Question: I want to change logcat messages color to another.
File > Settings > [IDE Settings] Editor > Color & Fonts > Android logcat
But, all options are disabled!

How I can do this?
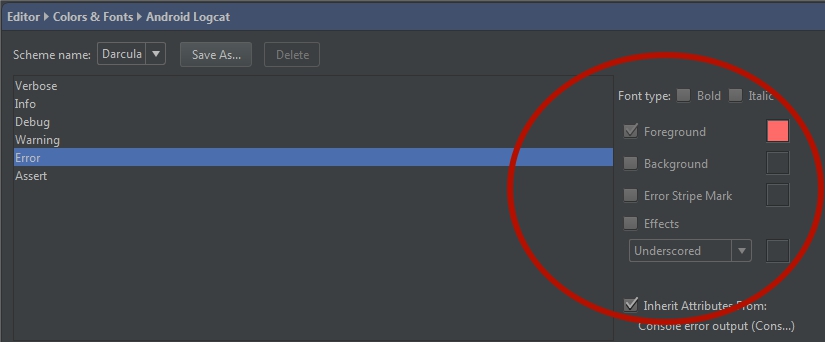
Answer: You need to create your own scheme with the Save As... button and then uncheck the box in the bottom of the red circle in your screenshot (inherit attribute from:)